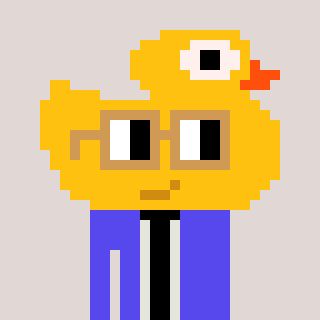
a pixel art character with square brown glasses, a ducky-shaped head and a computerblue-colored body on a warm background